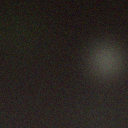
Screen state: off